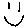
Label: smiley face